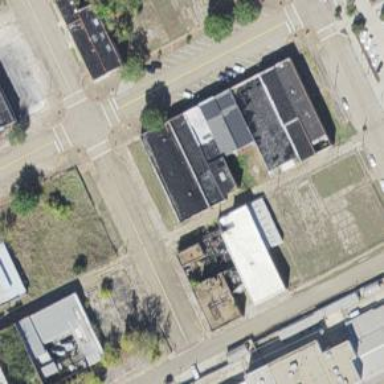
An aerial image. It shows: Alley classified as service road.